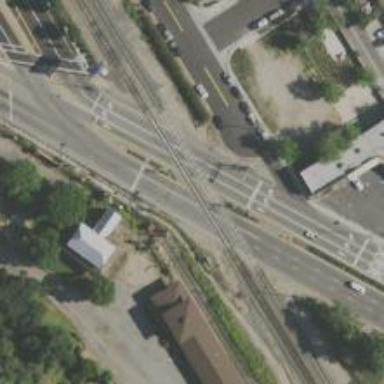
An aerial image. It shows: Railway level crossing.